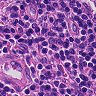
Metastatic tissue present: no